高二 · 度量几何学
在 $\triangle A B C$ 中, 内角 $A, B, C$ 的对边分别为 $a, b, c$, 若 $b^{2}-a^{2}$

$=(b-c) c, c=3, \triangle A B C$ 的面积为 $\frac{3 \sqrt{3}}{2}$, 则 $b=(\quad)$
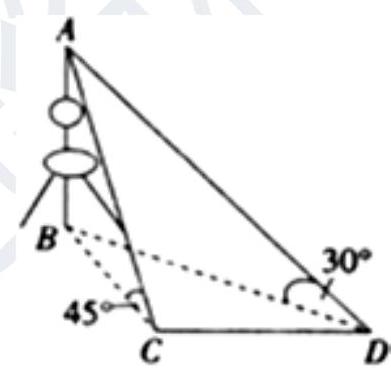
A. 1
B. 2
C. $\sqrt{2}$
D. 4
答案: B
解析: 由 $b^{2}-a^{2}=(b-c) c$, 得 $b^{2}+c^{2}-a^{2}=b c$,

$\therefore \cos A=\frac{b^{2}+c^{2}-a^{2}}{2 b c}=\frac{b c}{2 b c}=\frac{1}{2}, \therefore \sin A=\sqrt{1-\cos ^{2} A}=\frac{\sqrt{3}}{2}$,

$\therefore S_{\triangle A B C}=\frac{1}{2} b c \sin A=\frac{1}{2} \times b \times 3 \times \frac{\sqrt{3}}{2}=\frac{3 \sqrt{3}}{2}$, 得 $\mathrm{b}=2$, 故选 $\mathrm{B}$.